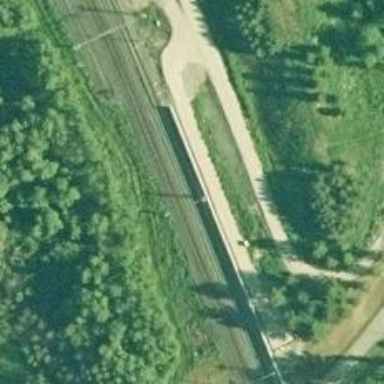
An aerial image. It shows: Railway track with continuous electrified contact lines.